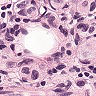
Metastatic tissue present: yes